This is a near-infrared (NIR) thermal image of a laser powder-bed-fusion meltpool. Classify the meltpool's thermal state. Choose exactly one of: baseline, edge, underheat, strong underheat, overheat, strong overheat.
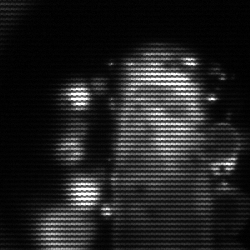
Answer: strong underheat